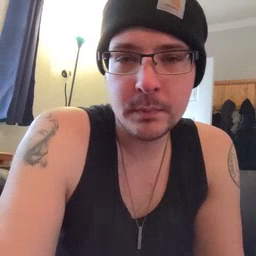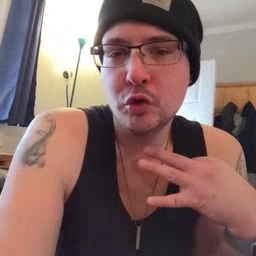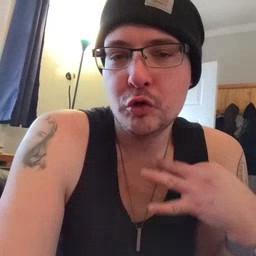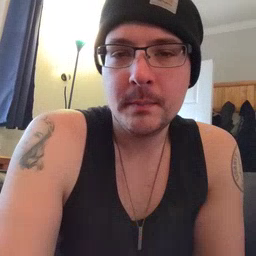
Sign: shirt